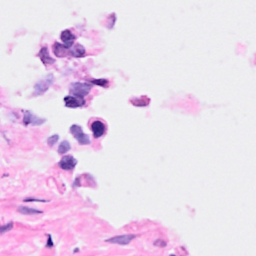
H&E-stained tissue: Breast